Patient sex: M
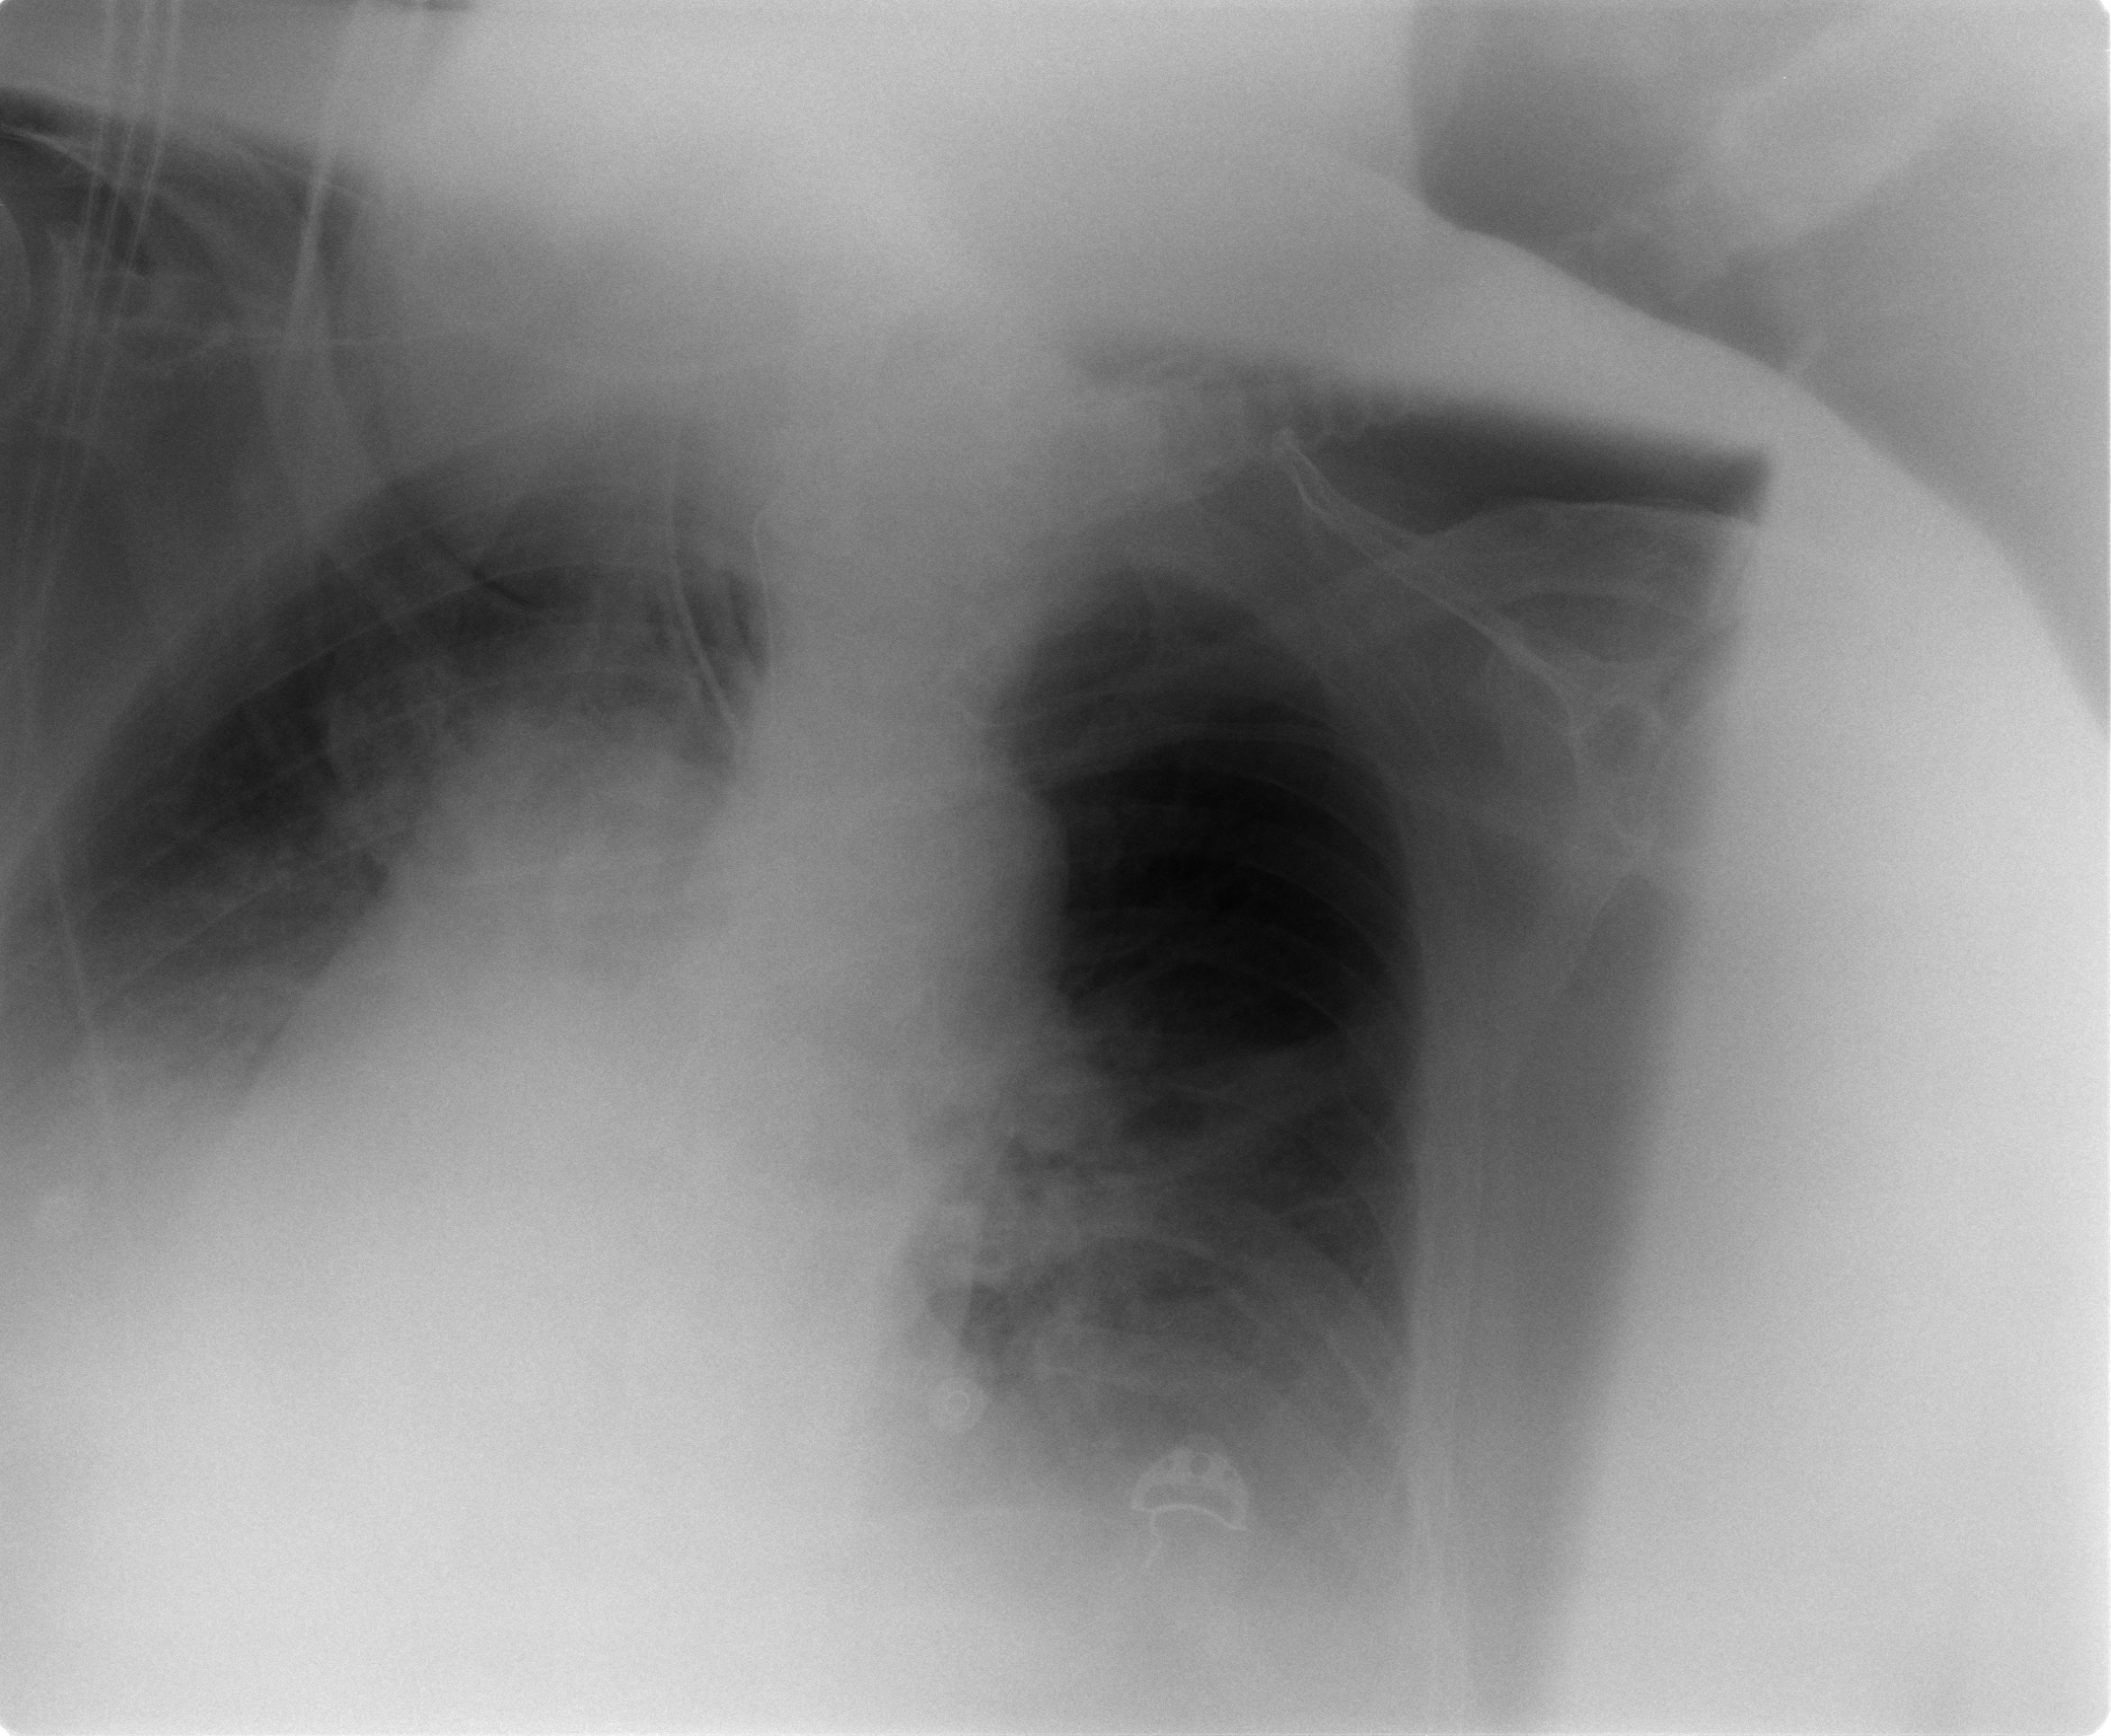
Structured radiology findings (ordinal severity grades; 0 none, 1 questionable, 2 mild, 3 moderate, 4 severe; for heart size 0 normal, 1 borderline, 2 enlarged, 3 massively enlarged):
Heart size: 2
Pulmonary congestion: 1
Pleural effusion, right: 2
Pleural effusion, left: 2
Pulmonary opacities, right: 2
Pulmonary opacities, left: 2
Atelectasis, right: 2
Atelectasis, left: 2